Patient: sex F, age 54
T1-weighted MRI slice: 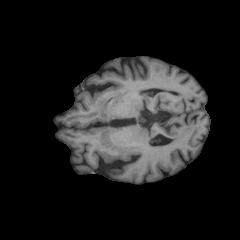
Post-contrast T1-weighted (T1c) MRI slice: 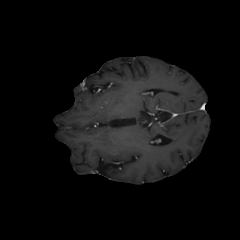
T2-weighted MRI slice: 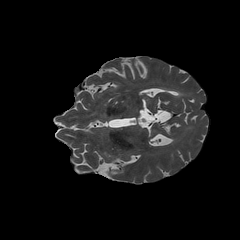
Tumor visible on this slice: no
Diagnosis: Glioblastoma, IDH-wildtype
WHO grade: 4